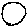
Label: circle